Interaction volume radius: 10 \u00c5
Interaction volume height: 20 \u00c5
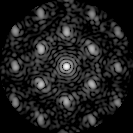
Disorder parameter: 0.3974